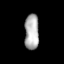
Tissue: lung
Cell type: Others
Senescence score: 0.243
Nuclear area (px): 502
Mean DAPI intensity: 174.169